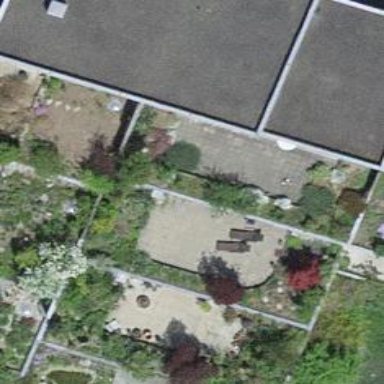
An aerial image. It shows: Terrace building.